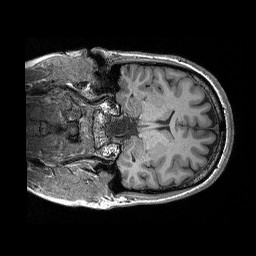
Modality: T1w
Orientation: coronal
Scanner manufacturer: siemens
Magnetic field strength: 3 T
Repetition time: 2.3 s
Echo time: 0.00298 s